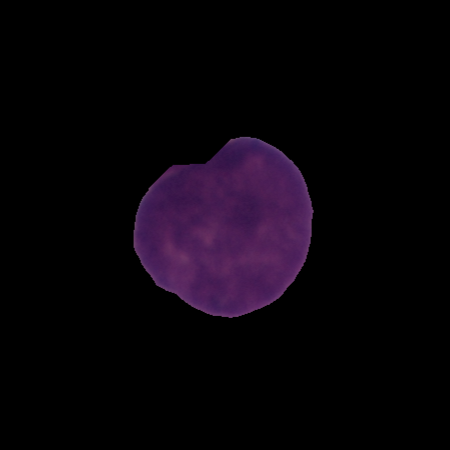
Label: cancer